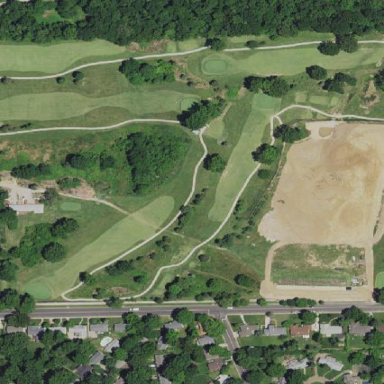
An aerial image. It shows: Golf course surrounded by greenery.